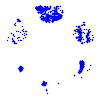
Particle: kaon